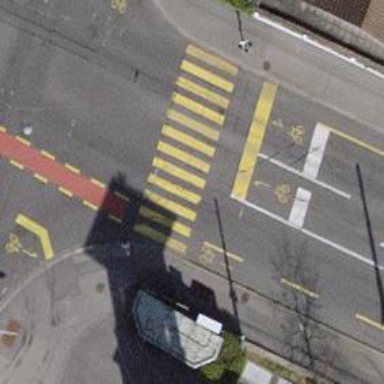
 and sidewalks on both sides. There is cycle lane on both sides of the road."